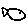
Label: fish